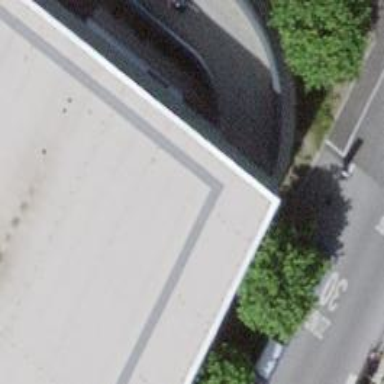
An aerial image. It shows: Rooftop parking entrance.